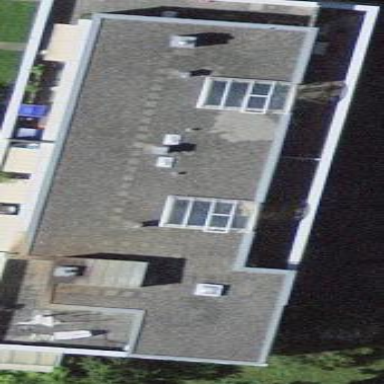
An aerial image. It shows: Flat-roofed apartment building.